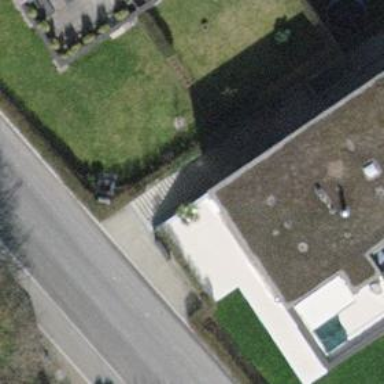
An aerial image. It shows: Road with steps.